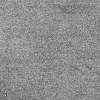
Atmospheric dust classification: dusty